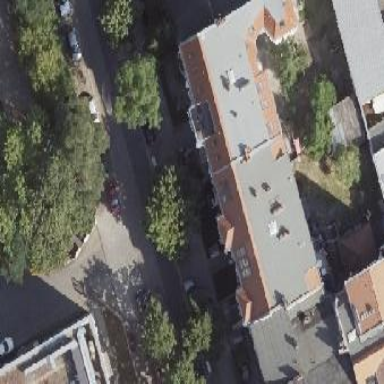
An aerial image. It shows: Saltbox shaped roof on apartment building.